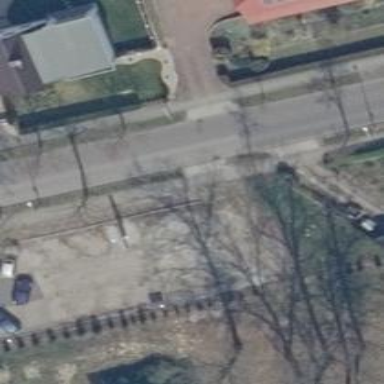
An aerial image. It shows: Driveway leading to service road.